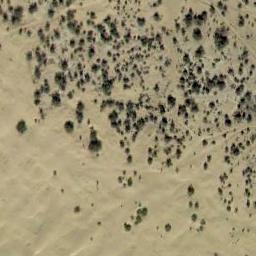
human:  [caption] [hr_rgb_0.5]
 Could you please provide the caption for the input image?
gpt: There are dozens of trees in this desert .

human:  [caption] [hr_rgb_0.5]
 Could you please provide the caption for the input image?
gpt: Chaparral is evenly distributed on the sand .

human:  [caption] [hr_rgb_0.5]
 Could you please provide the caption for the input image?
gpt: A lot of chaparrals of different sizes grow in the desert .

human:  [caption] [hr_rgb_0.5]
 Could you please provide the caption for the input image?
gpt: The chaparral is on the yellow desert .

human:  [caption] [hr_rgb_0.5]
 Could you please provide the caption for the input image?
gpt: The chaparral is thicker on the right than on the left .